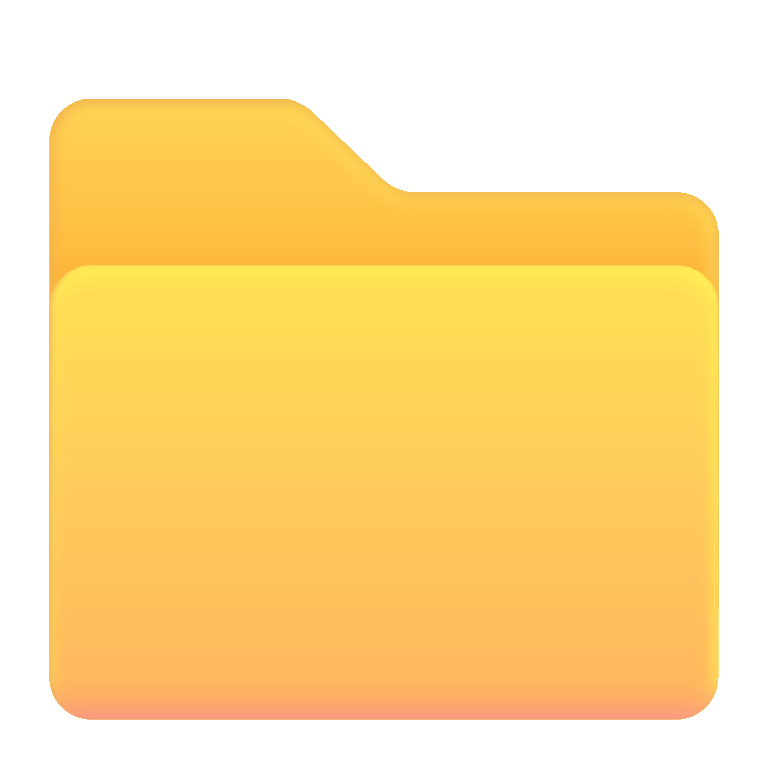
file folder color